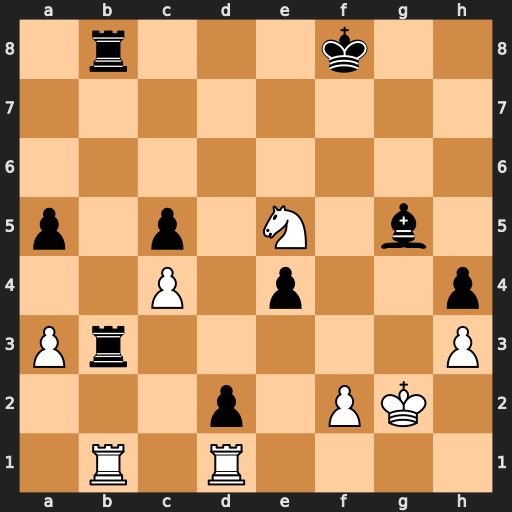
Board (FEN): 1r3k2/8/8/p1p1N1b1/2P1p2p/Pr5P/3p1PK1/1R1R4
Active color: w
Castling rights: -
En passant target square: -
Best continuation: Nd7+ Kf7 Nxb8